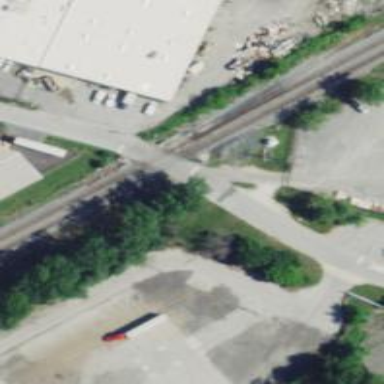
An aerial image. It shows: Railway level crossing.